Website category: sports
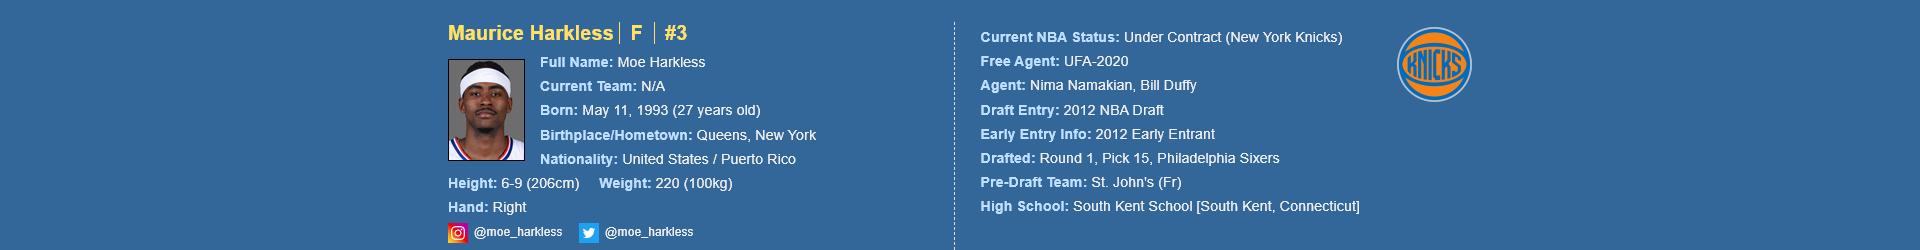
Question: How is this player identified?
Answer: Maurice Harkless

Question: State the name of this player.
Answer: Maurice Harkless

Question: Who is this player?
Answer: Maurice Harkless

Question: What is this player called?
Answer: Maurice Harkless

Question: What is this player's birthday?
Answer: May 11, 1993

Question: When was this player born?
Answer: May 11, 1993

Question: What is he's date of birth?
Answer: May 11, 1993

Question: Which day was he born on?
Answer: May 11, 1993

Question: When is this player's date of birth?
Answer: May 11, 1993

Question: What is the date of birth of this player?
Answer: May 11, 1993

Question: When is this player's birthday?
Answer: May 11, 1993

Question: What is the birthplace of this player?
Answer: Queens, New York

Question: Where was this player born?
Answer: Queens, New York

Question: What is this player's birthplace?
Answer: Queens, New York

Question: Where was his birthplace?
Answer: Queens, New York

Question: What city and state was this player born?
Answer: Queens, New York

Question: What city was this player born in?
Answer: Queens, New York

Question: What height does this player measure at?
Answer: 6-9 (206cm)

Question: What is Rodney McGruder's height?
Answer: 6-9 (206cm)

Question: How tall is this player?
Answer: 6-9 (206cm)

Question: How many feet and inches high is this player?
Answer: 6-9 (206cm)

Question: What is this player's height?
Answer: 6-9 (206cm)

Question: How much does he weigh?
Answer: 220 (100kg)

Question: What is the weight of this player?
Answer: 220 (100kg)

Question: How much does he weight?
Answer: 220 (100kg)

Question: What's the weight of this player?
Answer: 220 (100kg)

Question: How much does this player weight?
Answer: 220 (100kg)

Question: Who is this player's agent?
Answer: Nima Namakian

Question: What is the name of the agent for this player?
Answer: Nima Namakian

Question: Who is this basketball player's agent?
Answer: Nima Namakian

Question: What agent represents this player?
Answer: Nima Namakian

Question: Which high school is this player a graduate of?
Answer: South Kent School

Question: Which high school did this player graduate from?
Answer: South Kent School

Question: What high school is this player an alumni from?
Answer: South Kent School

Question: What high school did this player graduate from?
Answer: South Kent School

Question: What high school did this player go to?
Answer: South Kent School

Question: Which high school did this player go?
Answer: South Kent School